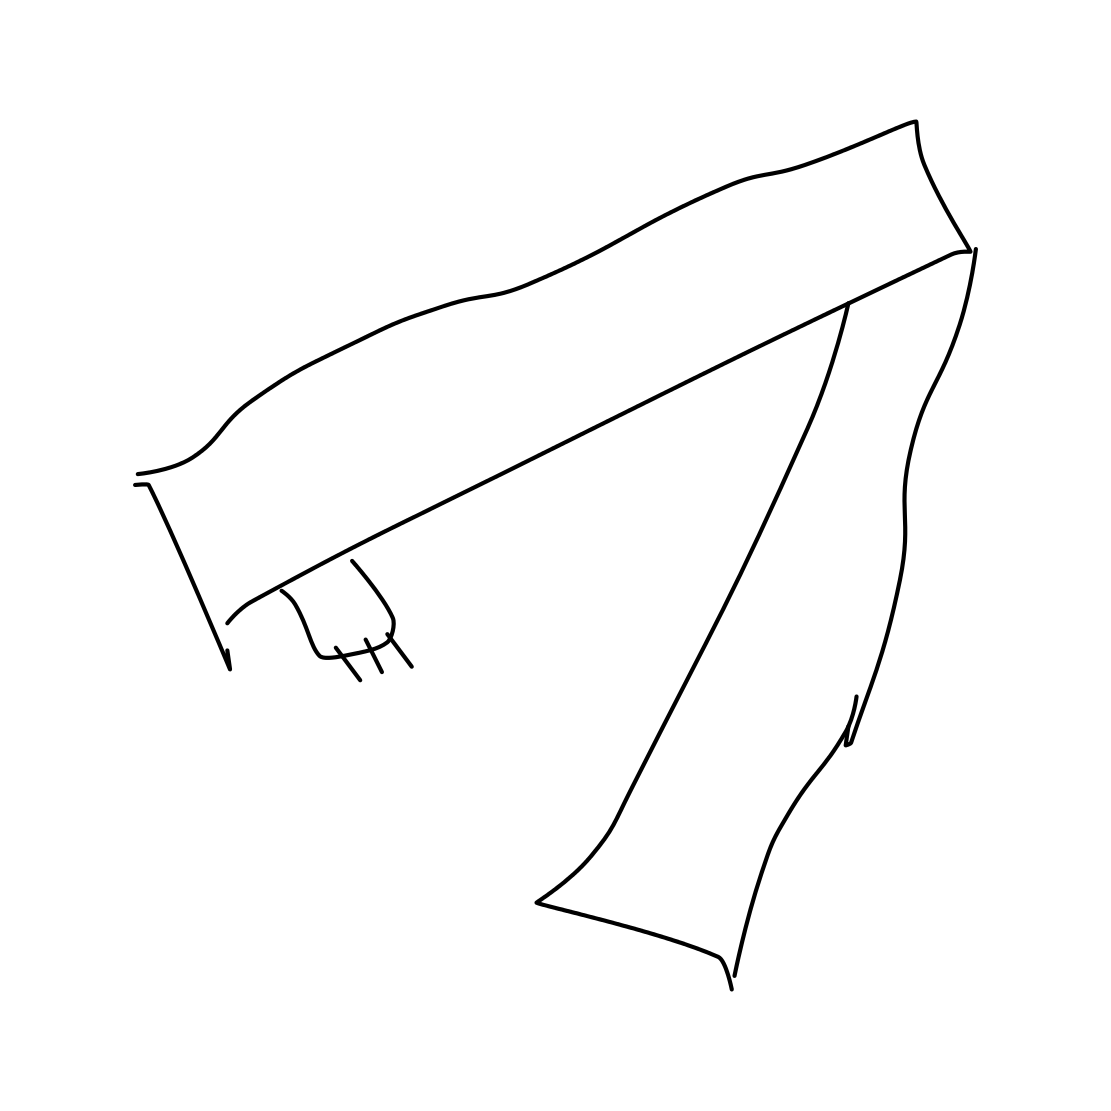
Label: stapler